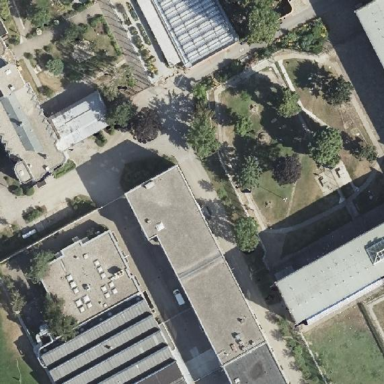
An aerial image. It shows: Building with flat roof.